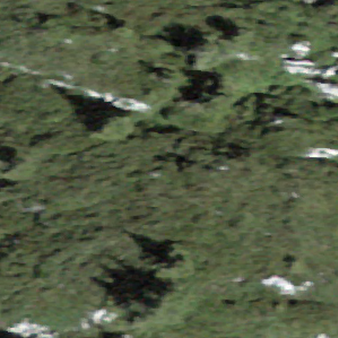
Label: other